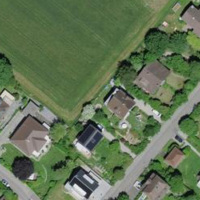
EUNIS habitat code: 54
Species observed at this site:
Cardamine pratensis